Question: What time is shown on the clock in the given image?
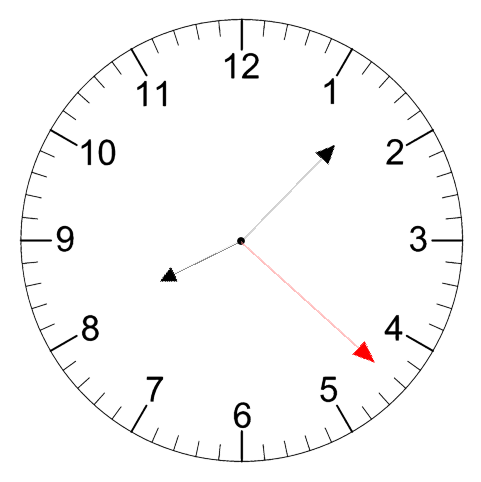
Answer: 08:07:22